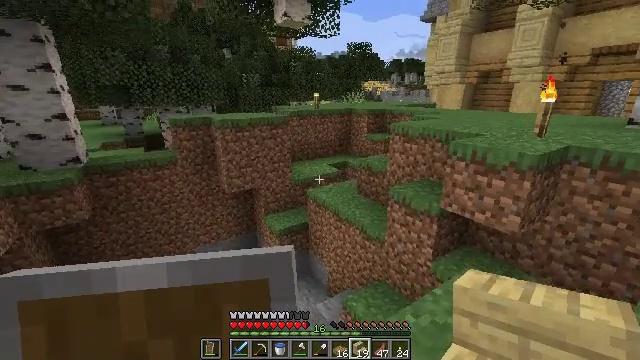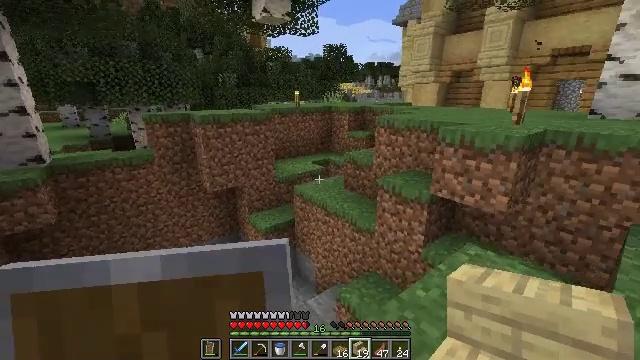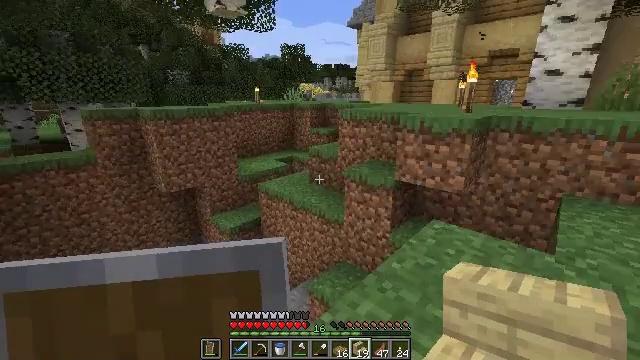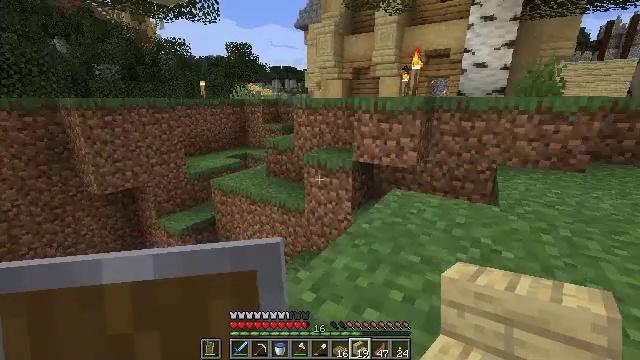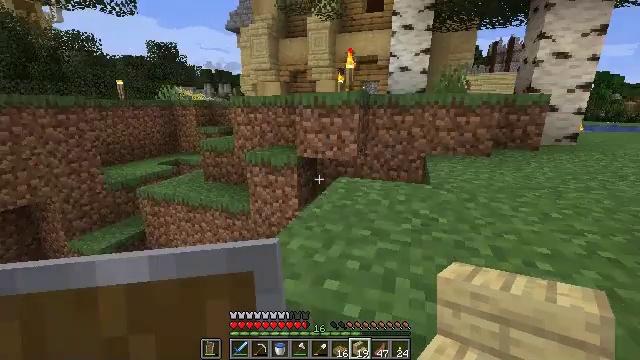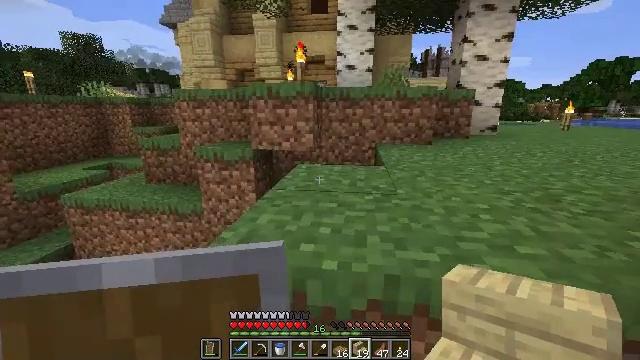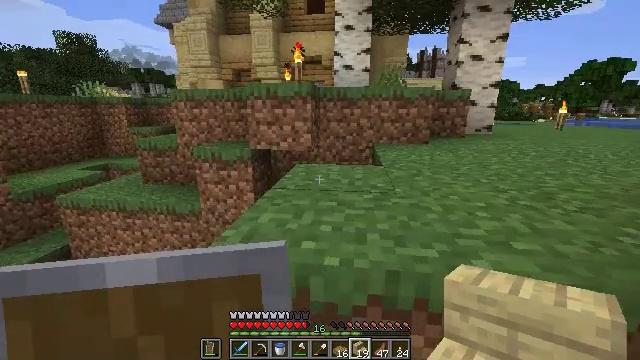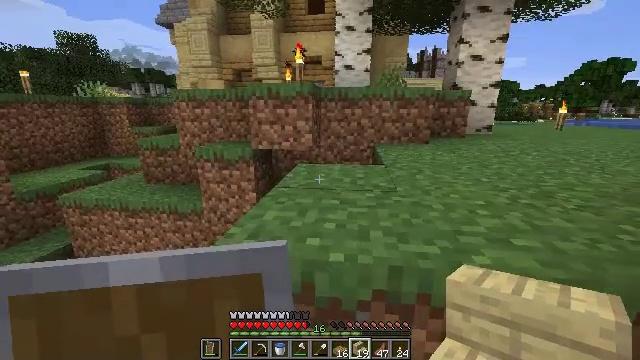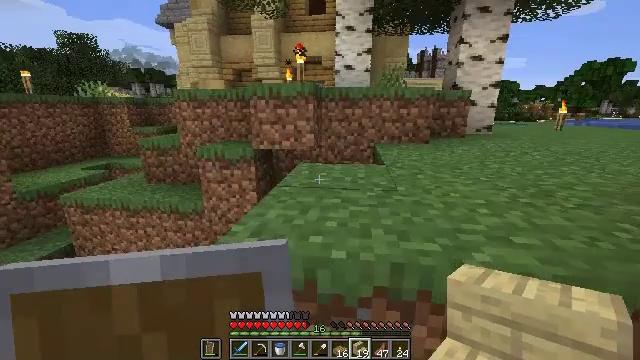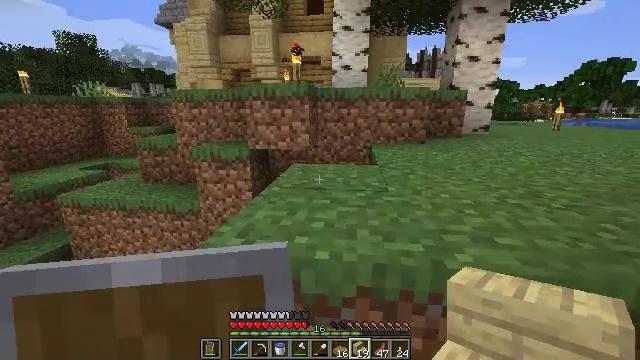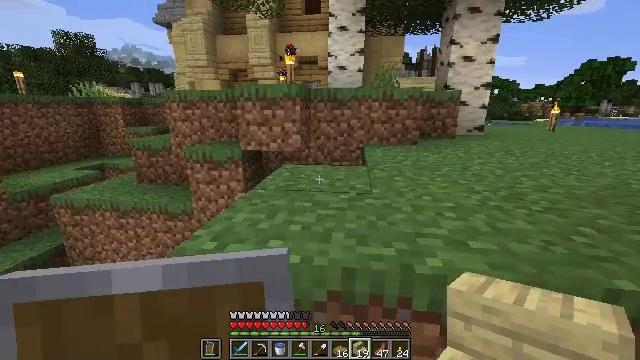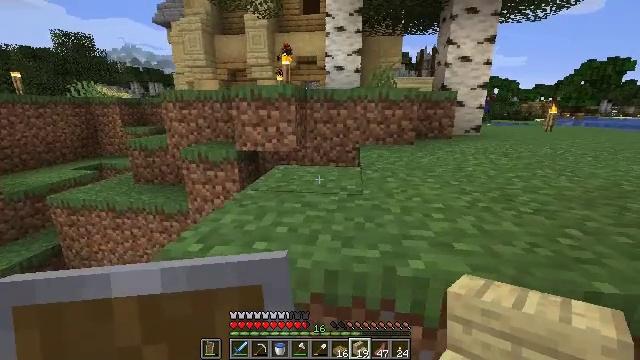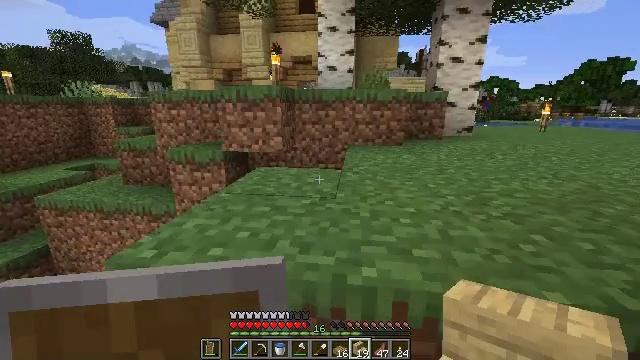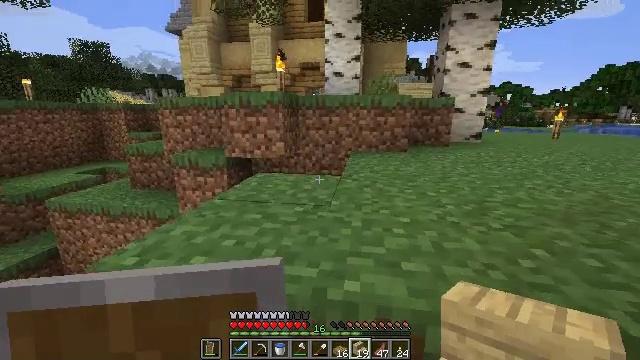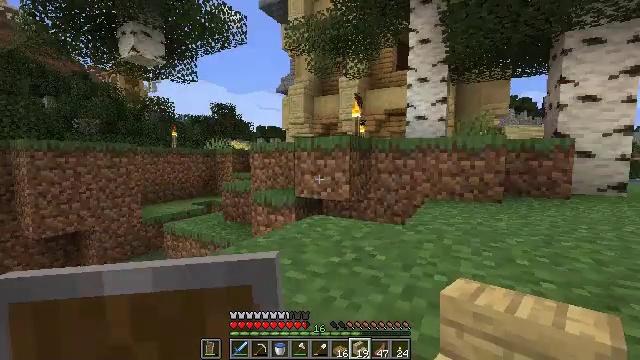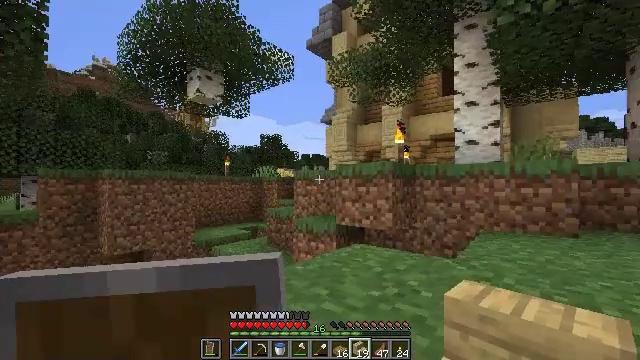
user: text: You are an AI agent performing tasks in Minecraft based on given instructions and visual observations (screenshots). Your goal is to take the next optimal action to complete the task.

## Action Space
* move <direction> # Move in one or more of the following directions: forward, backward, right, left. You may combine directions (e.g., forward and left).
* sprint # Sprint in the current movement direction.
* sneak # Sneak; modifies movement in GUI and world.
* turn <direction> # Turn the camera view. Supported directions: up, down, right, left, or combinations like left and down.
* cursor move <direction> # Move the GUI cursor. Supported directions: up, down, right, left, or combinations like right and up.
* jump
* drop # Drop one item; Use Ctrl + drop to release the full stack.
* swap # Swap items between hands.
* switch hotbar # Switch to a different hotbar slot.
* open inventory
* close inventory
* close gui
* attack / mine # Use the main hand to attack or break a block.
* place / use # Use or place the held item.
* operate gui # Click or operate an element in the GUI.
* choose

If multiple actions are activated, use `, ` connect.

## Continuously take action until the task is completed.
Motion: motion action
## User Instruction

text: Break the birch log in the forest.
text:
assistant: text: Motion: turn right
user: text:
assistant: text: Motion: turn right
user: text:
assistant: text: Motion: turn right
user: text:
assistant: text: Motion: turn right and up
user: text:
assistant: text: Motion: turn right
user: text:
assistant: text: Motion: no_op
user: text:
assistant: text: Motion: no_op
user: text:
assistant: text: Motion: no_op
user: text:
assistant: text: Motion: move right
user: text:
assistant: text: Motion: move right
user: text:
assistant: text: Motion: move right
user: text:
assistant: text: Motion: move forward and move right
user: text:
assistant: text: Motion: move forward and move right, turn left and up
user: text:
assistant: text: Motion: move forward and move right, turn left and up
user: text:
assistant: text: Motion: move forward and move right, turn left and up
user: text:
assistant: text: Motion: move forward and move right, turn left and up
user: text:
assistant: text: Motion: move forward and move right, turn left and up
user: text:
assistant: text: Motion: move right, turn left and up, jump
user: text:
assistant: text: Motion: move right, turn left, jump
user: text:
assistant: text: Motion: move right, jump
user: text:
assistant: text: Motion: move right, jump
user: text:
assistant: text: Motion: move right
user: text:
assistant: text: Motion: move right
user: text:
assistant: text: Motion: move right, turn down
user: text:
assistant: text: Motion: move right, turn left and down
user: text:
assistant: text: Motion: move right, turn down
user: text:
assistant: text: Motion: move right, turn down
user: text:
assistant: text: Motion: move right, turn right and down
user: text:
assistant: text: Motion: move right, turn right and down
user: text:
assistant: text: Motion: move forward and move right, turn right and down